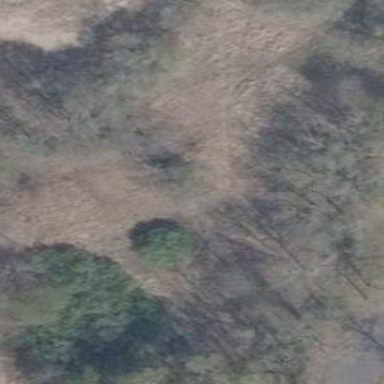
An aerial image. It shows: Area covered with grass.